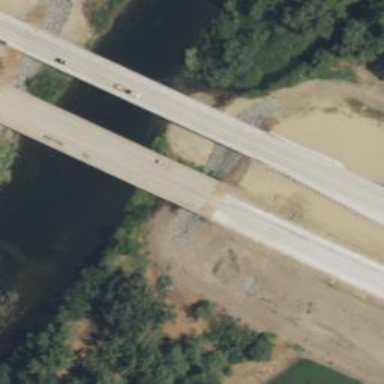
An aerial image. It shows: Primary highway bridge on expressway.